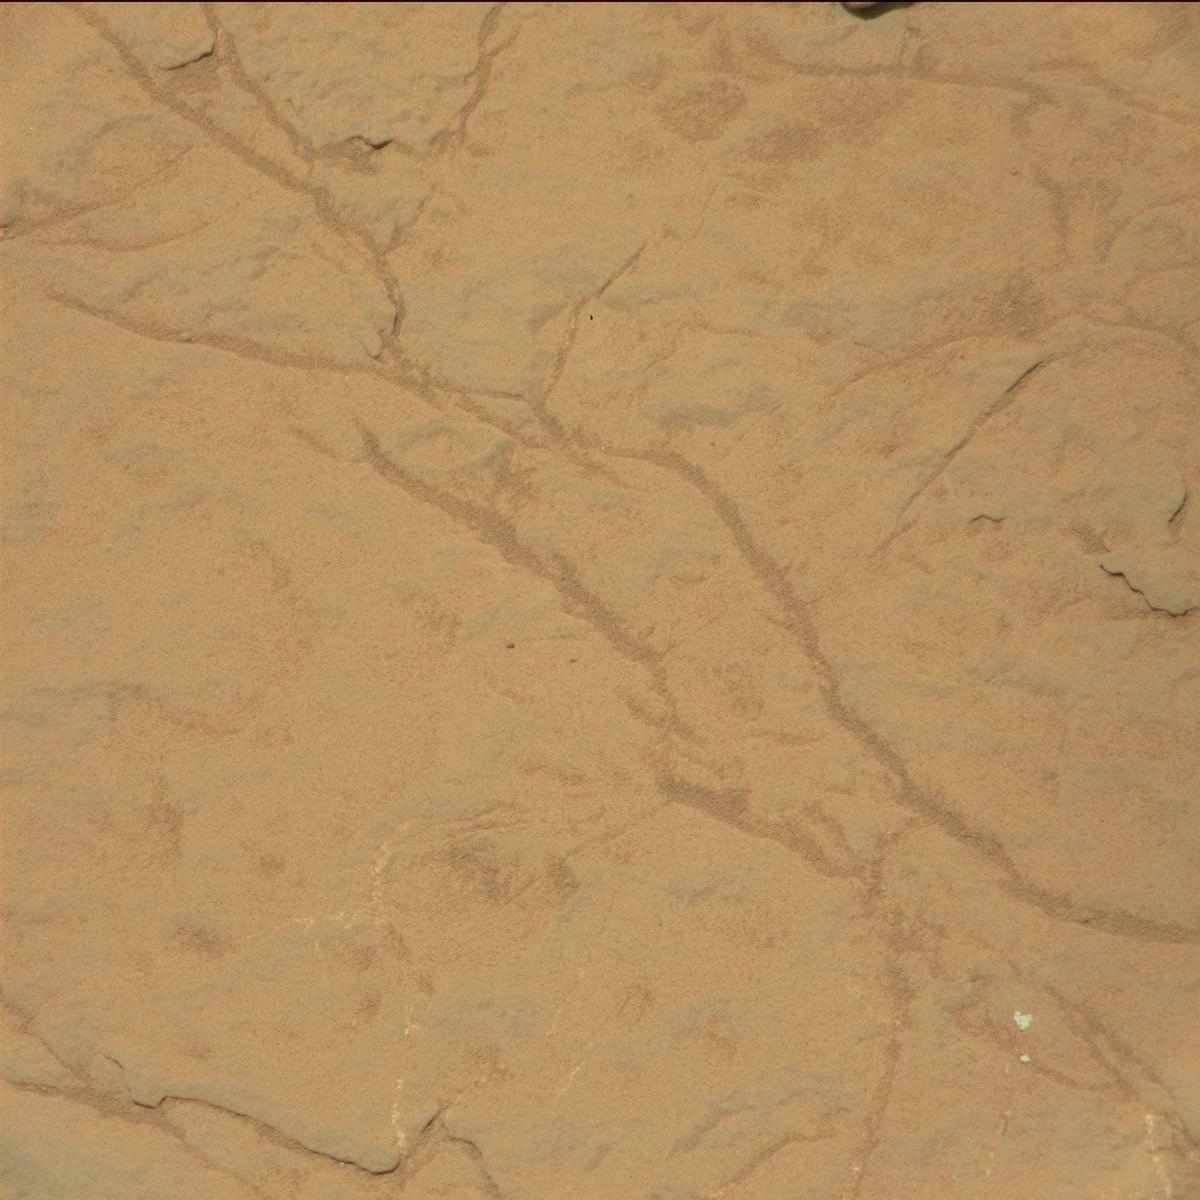
Terrain classes present: Bedrock, Sand / Soil